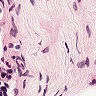
Metastatic tissue present: no